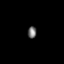
Tissue: lung
Cell type: Smooth muscle cells
Senescence score: 0.5562
Nuclear area (px): 102
Mean DAPI intensity: 113.922